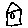
Label: house